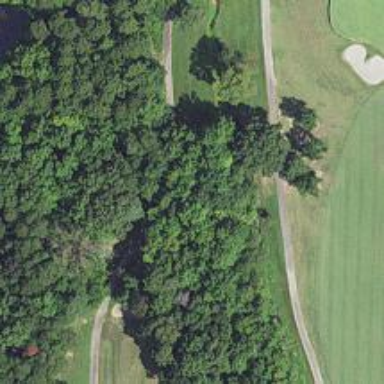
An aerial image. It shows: Pathway for golfing.